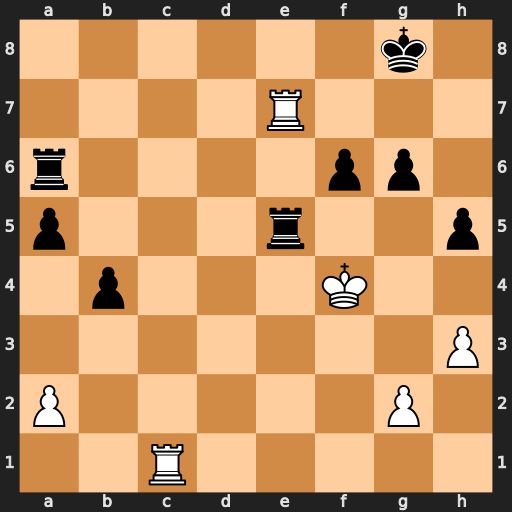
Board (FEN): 6k1/4R3/r4pp1/p3r2p/1p3K2/7P/P5P1/2R5
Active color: w
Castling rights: -
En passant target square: -
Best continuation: Rc8#